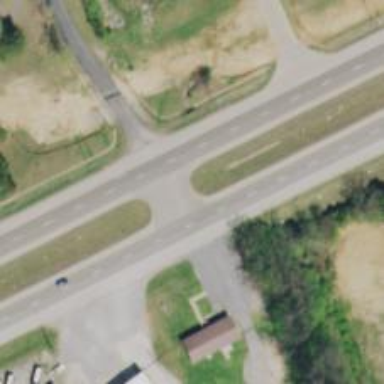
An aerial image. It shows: Trunk link highway.